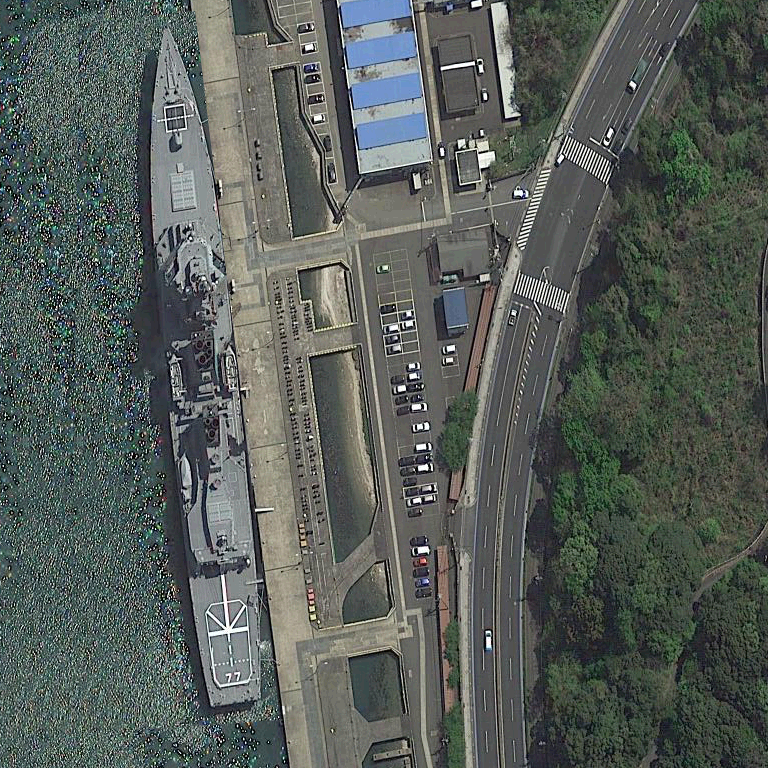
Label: Atago-class_destroyer